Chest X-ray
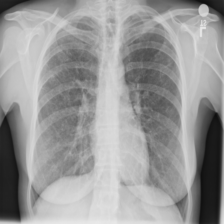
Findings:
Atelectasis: negative
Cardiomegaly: negative
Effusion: negative
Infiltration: negative
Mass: negative
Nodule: negative
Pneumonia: negative
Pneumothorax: negative
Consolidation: negative
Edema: negative
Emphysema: negative
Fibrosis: negative
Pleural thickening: negative
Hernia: negative